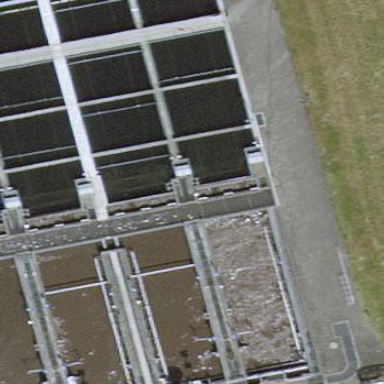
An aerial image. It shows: Body of wastewater.